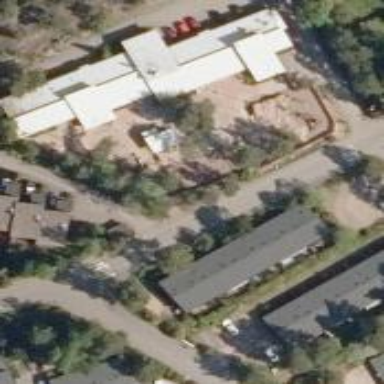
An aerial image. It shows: Kindergarten.